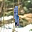
Label: 1